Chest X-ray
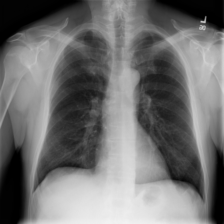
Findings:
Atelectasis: negative
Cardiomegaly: negative
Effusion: negative
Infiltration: negative
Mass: negative
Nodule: negative
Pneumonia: negative
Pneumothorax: negative
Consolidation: negative
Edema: negative
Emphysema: negative
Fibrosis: negative
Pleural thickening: negative
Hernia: negative